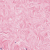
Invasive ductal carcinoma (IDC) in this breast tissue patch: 0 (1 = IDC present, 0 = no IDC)